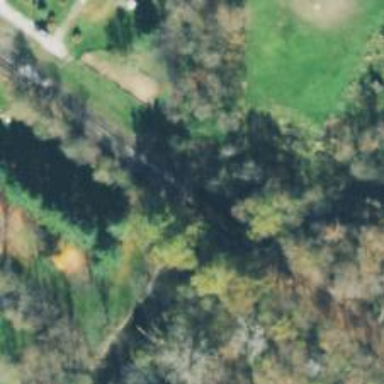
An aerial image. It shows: Railway bridge.